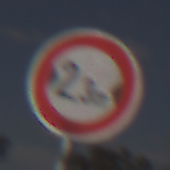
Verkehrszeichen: TatsaechlicheBreite2Komma3
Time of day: MorningAfternoon
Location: Outdoor (Nature)
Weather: PartlyCloudy
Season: NotSpecified
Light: Natural